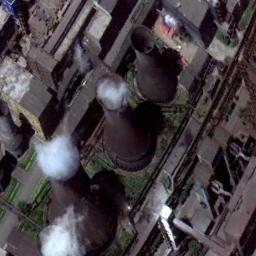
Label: thermal_power_station